Question: The following HTML is generated from a library and cannot be changed in any way, so I need a CSS only solution for my problem. I would like for the radio buttons to appear vertically instead of left to right to each other like so
This is my code.
'''
<span class="buttonset" id="test">
<input type="radio" id="test_1" name="test" value="CC">
<label for="test_1">Option 1</label>
<input type="radio" id="test_2" name="test" value="PL">
<label for="test_2">Option 2</label>
<input type="radio" id="test_3" name="test" value="AL">
<label for="test_3">Option 3</label>
<input type="radio" id="test_4" name="test" value="HL">
<label for="test_4">Option 4</label>
<input type="radio" id="test_5" name="test" value="CL">
<label for="test_5">Option 5</label>
<input type="radio" id="test_6" name="test" value="CL">
<label for="test_6">Option 6</label>
</span>
'''
See also <URL>
Is there a pure CSS way to get a new line after each input and label element?
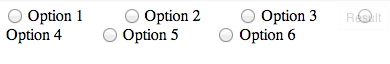
Answer: you can use css3 pseudo selector ':after' to insert a line break after every label, making the list vertical.
'''
.buttonset label:after {
content:"\A";
white-space:pre;
}
'''
live demo: <URL>